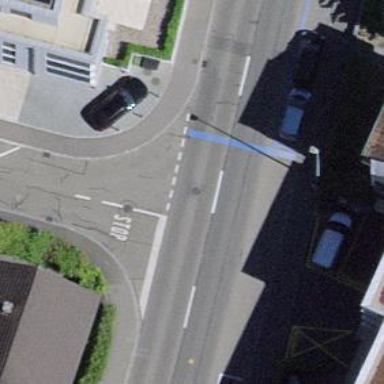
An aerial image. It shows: Stop road.